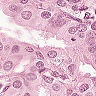
Metastatic tissue present: yes